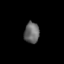
Tissue: lung
Cell type: T cells
Senescence score: 0.2027
Nuclear area (px): 304
Mean DAPI intensity: 106.234